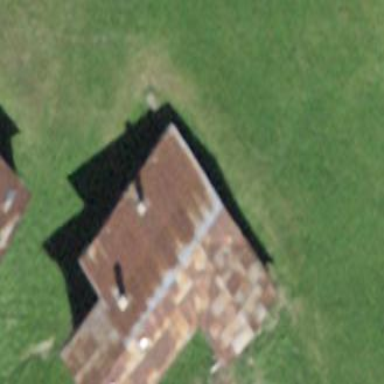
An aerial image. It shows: Building with tile roof.